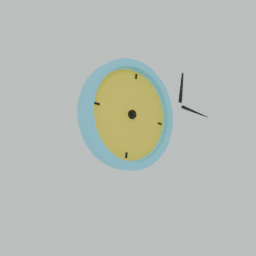
Label: appliances